Question: I am Chris.
I am fairly new to coding, I don't know many terms, this is my third and most successful attempt at learning Java. Yeah, It didn't work out so much was I was younger.
Anyhow, I am trying to create a game but I'm having a slight problem.
I made a 16 x 16 image as my character, however - as expected- it shows up as fairly small.

I have absolutely no clue how to make it larger.
Here is the code:
'''
package code;
import java.awt.Graphics;
public class Skeleton extends Loop{ //Should extend Applet?
private static final long serialVersionUID = 1L;
public void init(){
Thread th= new Thread(this);
th.start();
offscreen = createImage(120,160); // 120, 160
d = offscreen.getGraphics();
addKeyListener(this); //15:43
}
public static final int HEIGHT = 120; //Original Height/Width= "120 x 160"
public static final int WIDTH = 160;
public static final String TITLE= "Test Game BETA";
public static final int SCALE = 3;
public void paint(Graphics g) {
d.clearRect(0, 0, 160, 120); //Error Here, Scale perhaps? -Disregard //0, 0, 160, 120
d.drawImage(him, x, y, this); //12:17 http://www.youtube.com/watch?v=XmRD0PlAXEY
g.drawImage(offscreen, 0, 0, this);
}
public void update(Graphics g){
paint(g);
} //Finished at 15:33 ERROR w/ the circle -Fixed
}
//2D Tile Engine Must be Created
'''
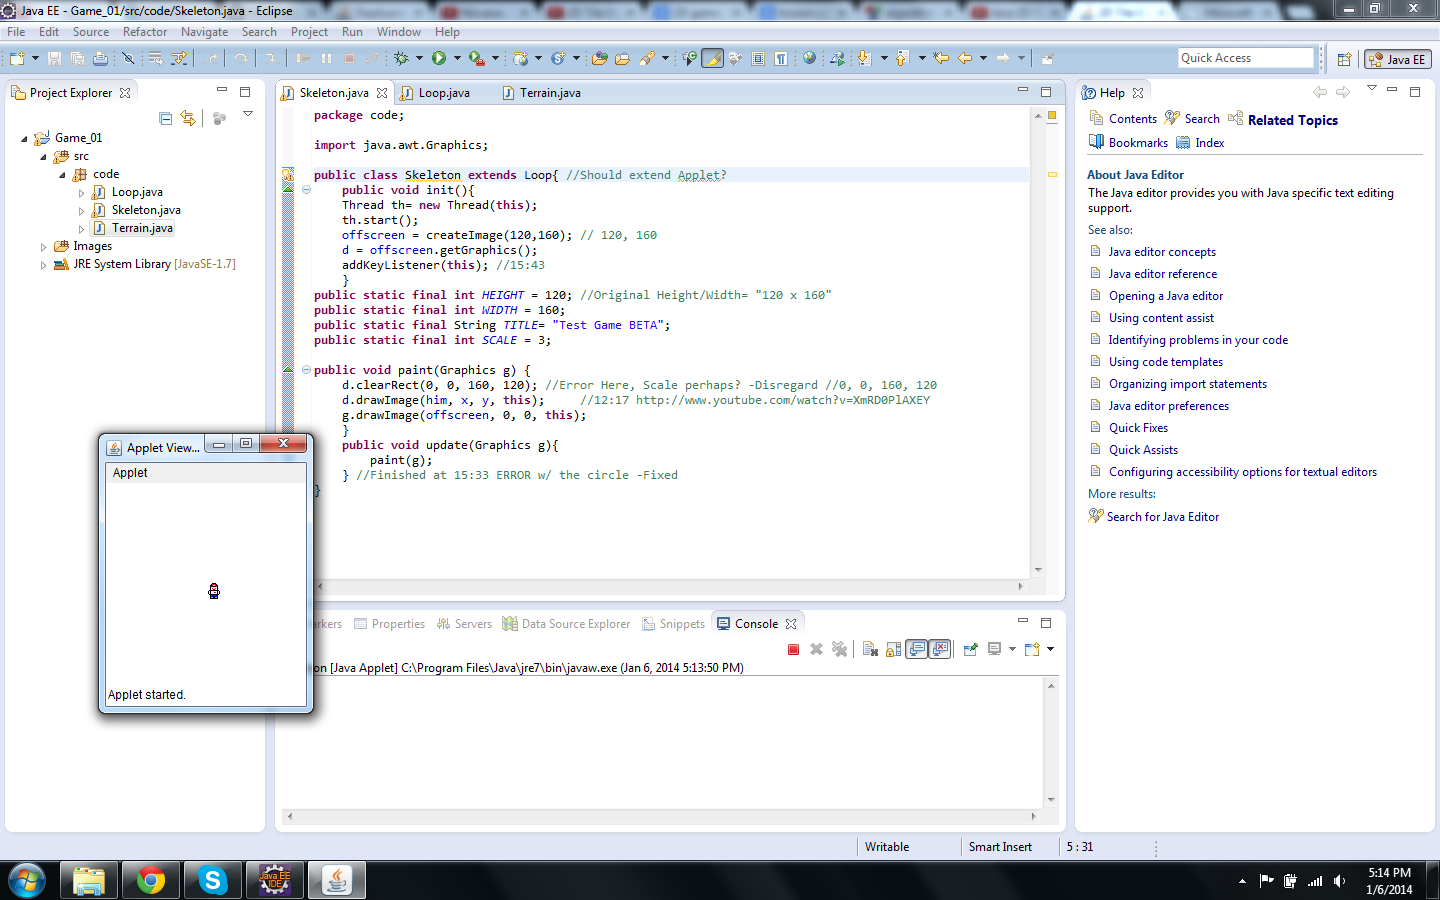
Answer: The drawImage function can take a destination size, and it will scale your image for you:
'''
drawImage(Image img, int x, int y, int width, int height, ImageObserver observer)
'''
Reference: <URL>